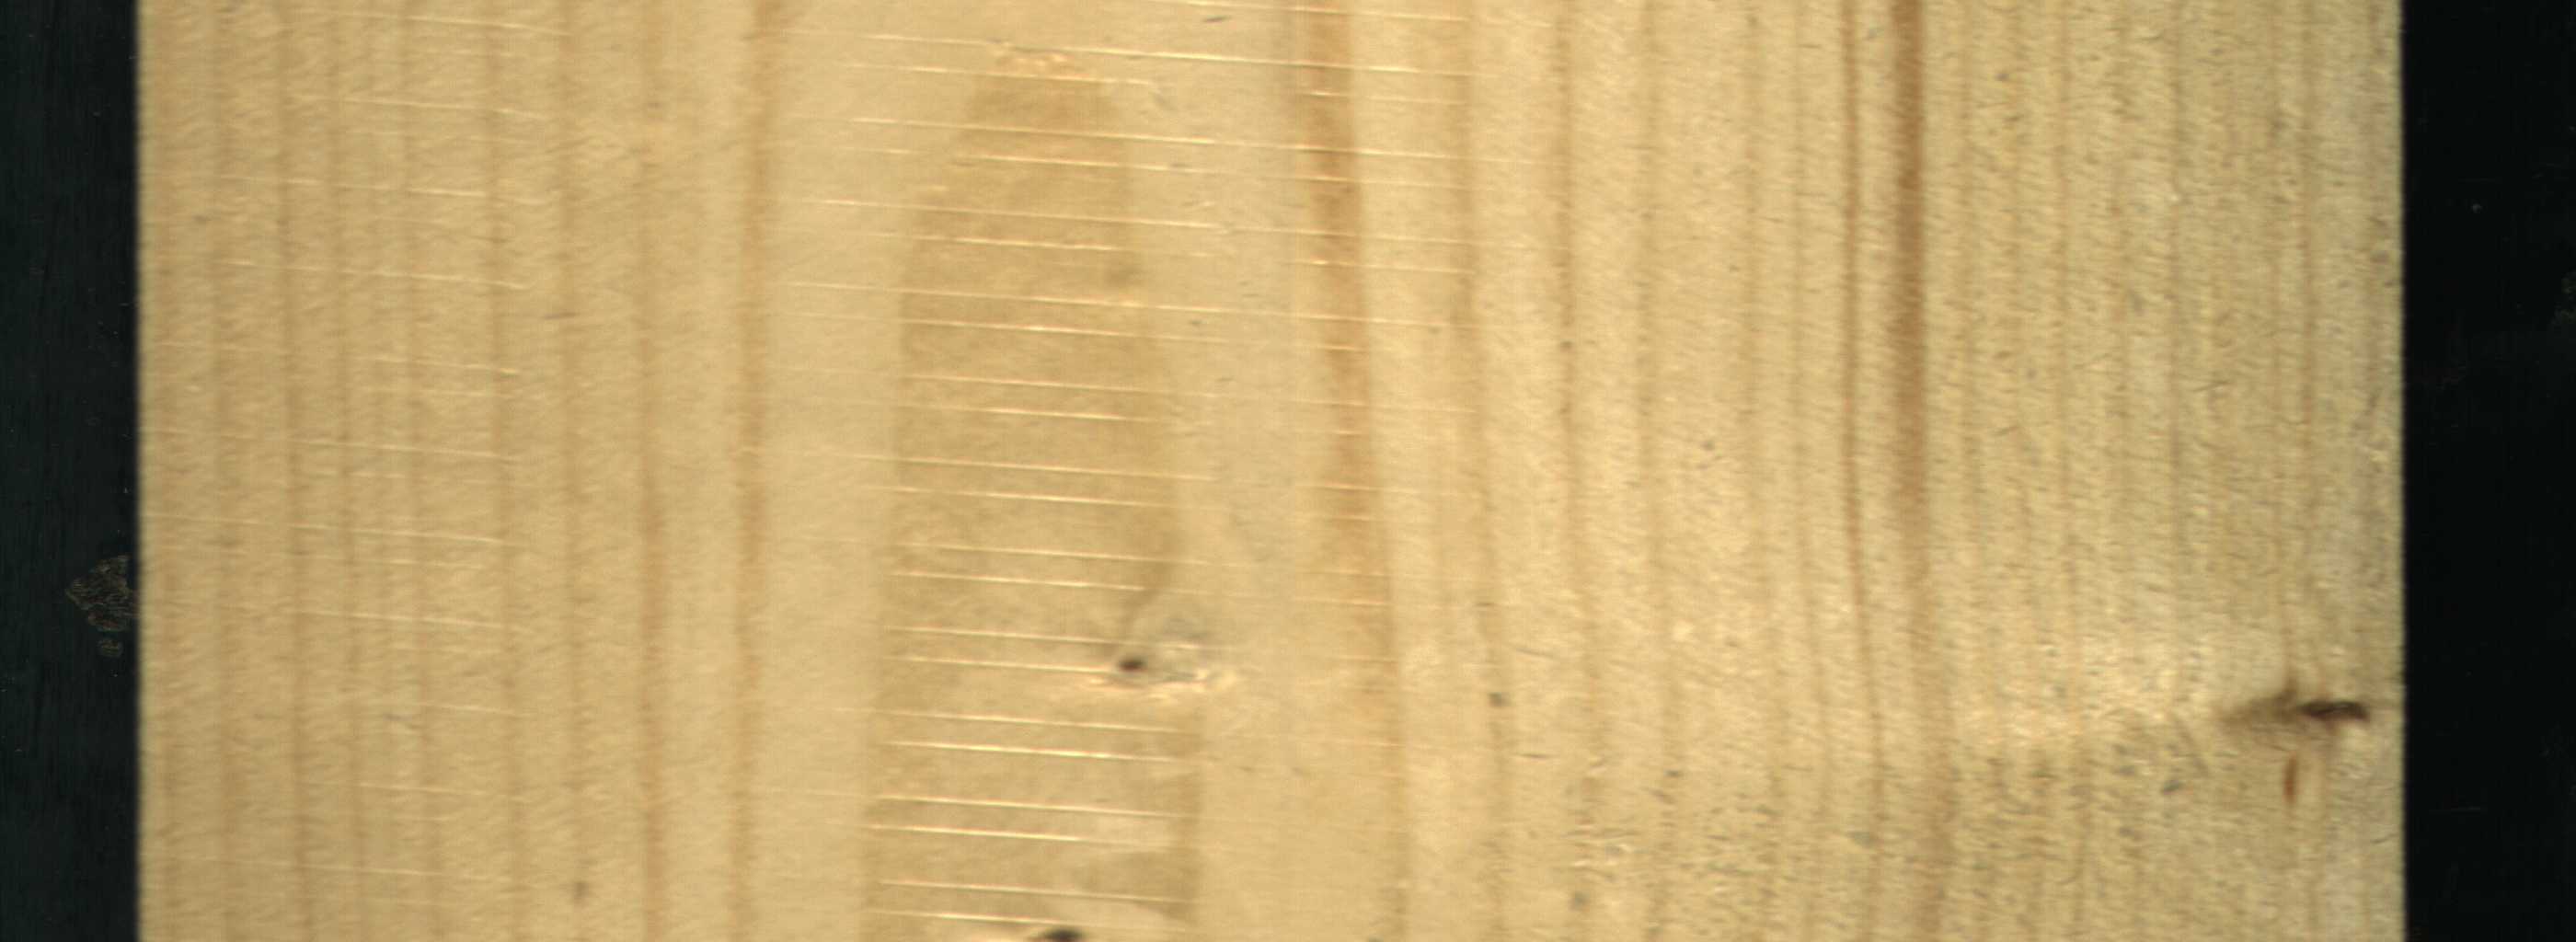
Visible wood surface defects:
Dead_Knot
Dead_Knot